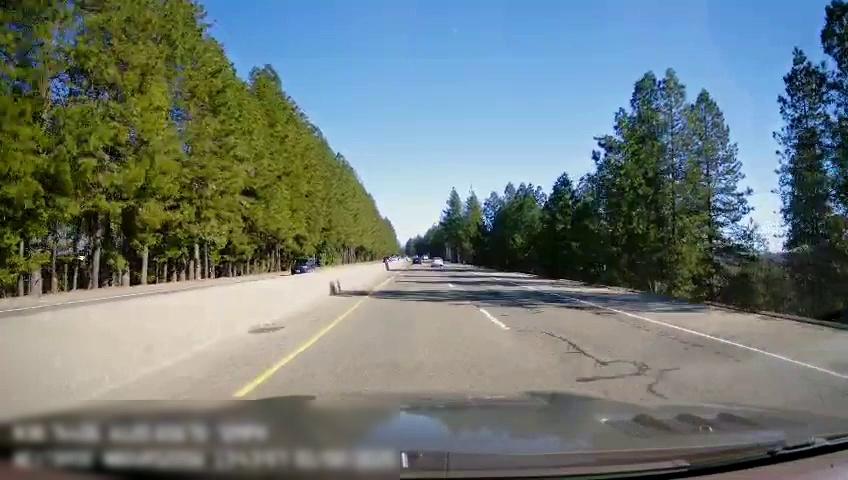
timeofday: Day
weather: Sunny
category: Drivable Space
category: Drivable Space
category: Vehicles | Car
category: Vehicles | Car
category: Vehicles | Car
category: Lanes | Alternate Lane
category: Lanes | Current Lane
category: Lanes | Alternate Lane
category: Lanes | Opposite Lane